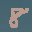
Label: 8